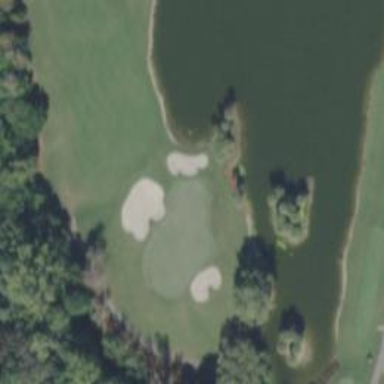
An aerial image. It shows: View of golf hole.